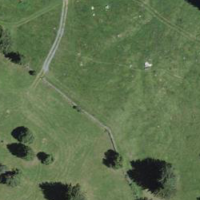
EUNIS habitat code: 26
Species observed at this site:
Rumex alpinus